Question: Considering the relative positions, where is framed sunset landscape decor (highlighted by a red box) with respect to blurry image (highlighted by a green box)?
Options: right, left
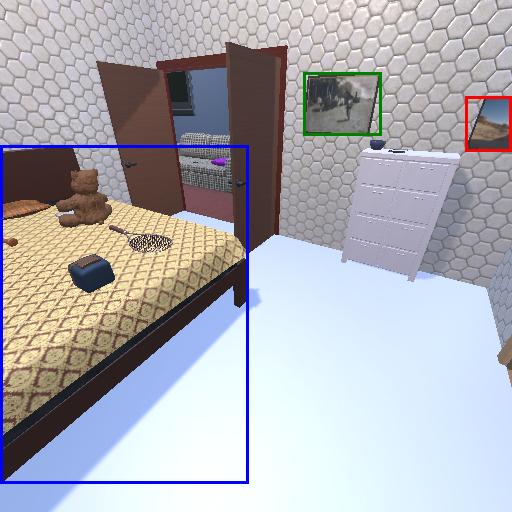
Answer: right